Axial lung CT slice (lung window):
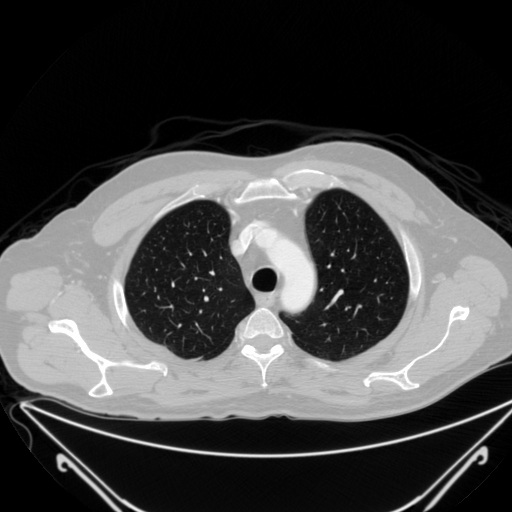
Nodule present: no